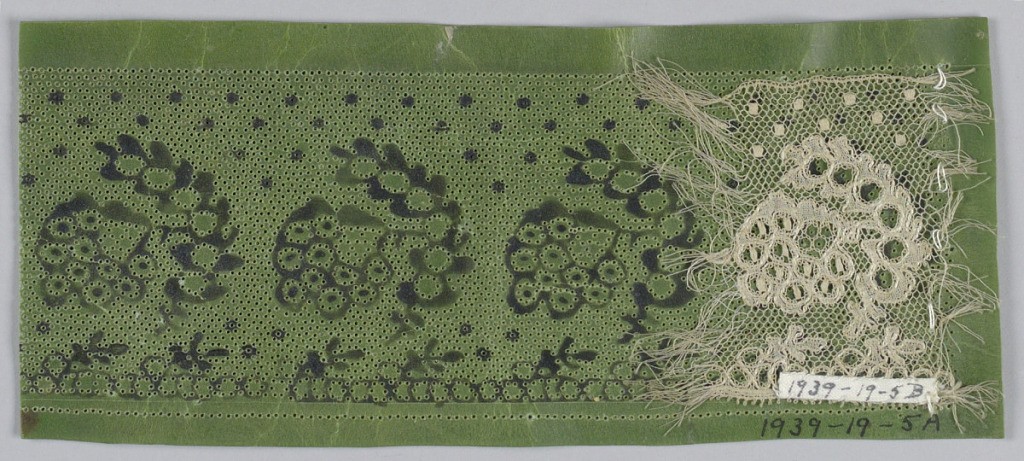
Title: Pattern with uncompleted piece of lace
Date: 19th century
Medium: parchment, linen thread Technique: bobbin lace made in Lille style with heavy outlining thread
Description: Pattern and partially worked piece of Lille style lace with flowers and curved leaves.